【题型】填空题　【知识点】平面几何　【难度】medium
如图，在$\text{Rt} \triangle ABC$中，$\angle ABC = 90^\circ$，$AD$平分$\angle BAC$交$BC$于点$D$，$E$为$AC$上一点，$AE = DE$。将$\triangle ADE$沿$DE$折叠得到$\triangle FDE$，$DF$交$AC$于点$G$。若$\sin C = \frac{3}{5}$，则$\frac{EG}{GC} = \underline{\ \ \ \ \ }$。

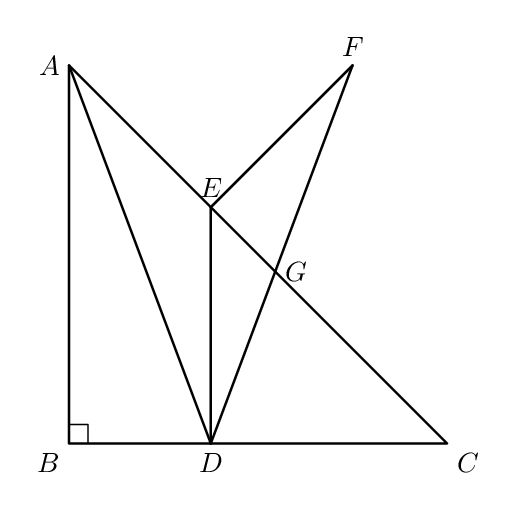
【解答】
【答案】$\frac{3}{8}$

【解析】解：$\because AD$平分$\angle BAC$交$BC$于点$D$，
$\therefore \angle BAD = \angle CAD$，

$\because AE = DE$，
$\therefore \angle EDA = \angle EAD$，
$\therefore \angle EDA = \angle BAD$，
$\therefore AB \parallel DE$，

$\therefore \angle CDE = \angle ABC = 90^\circ$，

$\because \sin C = \frac{3}{5}$，
$\therefore \frac{DE}{CE} = \frac{3}{5}$，

设$DE = 3x$，则$CE = 5x$，
$\therefore CD = \sqrt{CE^2 - DE^2} = 4x$，

$\therefore AE = DE = 3x$，$AC = AE + CE = 8x$，

$\because \sin C = \frac{AB}{AC} = \frac{AB}{8x} = \frac{3}{5}$，
$\therefore AB = \frac{24x}{5}$，

$\therefore BC = \sqrt{AC^2 - AB^2} = \frac{32x}{5}$，
$\therefore BD = BC - CD = \frac{12x}{5}$，

$\therefore AD = \sqrt{AB^2 + BD^2} = \frac{12\sqrt{5}x}{5}$，

由折叠的性质可得：$\angle ADE = \angle EDG$，
$\therefore \angle DAG = \angle EDG$，

$\because \angle EGD = \angle DGA$，
$\therefore \triangle ADG \backsim \triangle DGE$，

$\therefore \frac{EG}{DG} = \frac{GD}{AG} = \frac{DE}{AD} = \frac{3x}{\frac{12\sqrt{5}x}{5}} = \frac{\sqrt{5}}{4}$，

设$GE = \sqrt{5}a$，则$DG = 4a$，$AG = AE + GE = 3x + \sqrt{5}a$，

$\therefore \frac{4a}{3x + \sqrt{5}a} = \frac{\sqrt{5}}{4}$，
解得$a = \frac{3\sqrt{5}x}{11}$，

$\therefore EG = \frac{15x}{11}$，
$\therefore CG = CE - EG = \frac{40x}{11}$，

$\therefore \frac{EG}{GC} = \frac{\frac{15x}{11}}{\frac{40x}{11}} = \frac{3}{8}$，

故答案为：$\frac{3}{8}$。